Field crop: maize
Growth stage: 1
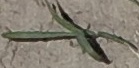
Species: sorghum